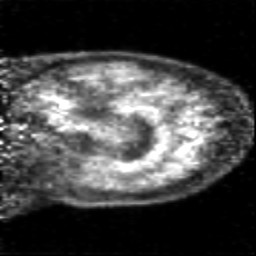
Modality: PET
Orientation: sagittal
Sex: male
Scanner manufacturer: siemens